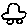
Label: car